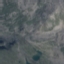
Label: HerbaceousVegetation